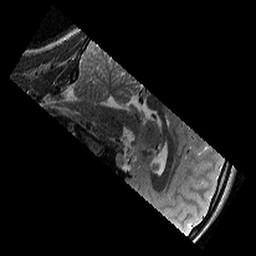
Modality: T2w
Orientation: sagittal
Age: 12
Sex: female
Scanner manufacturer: siemens
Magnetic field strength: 3 T
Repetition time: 9.23 s
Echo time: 0.067 s